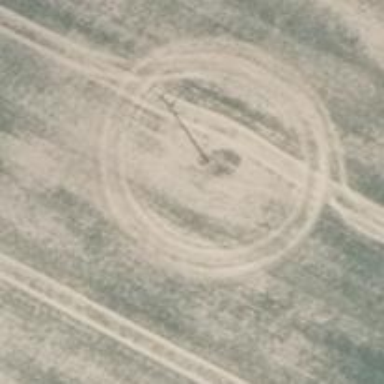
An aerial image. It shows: Power pole.